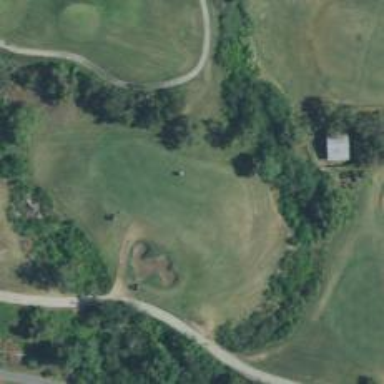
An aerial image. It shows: Golf hole.